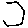
Label: hexagon